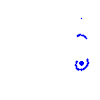
Particle: electron